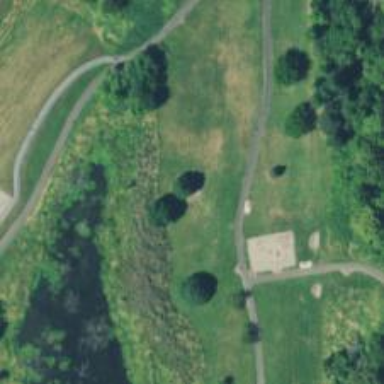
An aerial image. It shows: Disc golf hole.